Interaction volume radius: 5 \u00c5
Interaction volume height: 15 \u00c5
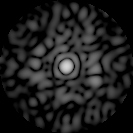
Disorder parameter: 0.815